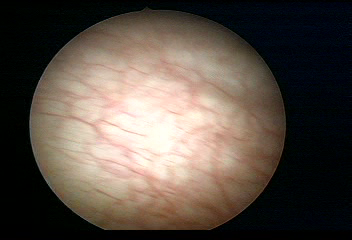
Modality: WLC
Class: Normal mucosa
Bladder cancer association: No